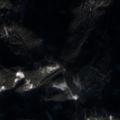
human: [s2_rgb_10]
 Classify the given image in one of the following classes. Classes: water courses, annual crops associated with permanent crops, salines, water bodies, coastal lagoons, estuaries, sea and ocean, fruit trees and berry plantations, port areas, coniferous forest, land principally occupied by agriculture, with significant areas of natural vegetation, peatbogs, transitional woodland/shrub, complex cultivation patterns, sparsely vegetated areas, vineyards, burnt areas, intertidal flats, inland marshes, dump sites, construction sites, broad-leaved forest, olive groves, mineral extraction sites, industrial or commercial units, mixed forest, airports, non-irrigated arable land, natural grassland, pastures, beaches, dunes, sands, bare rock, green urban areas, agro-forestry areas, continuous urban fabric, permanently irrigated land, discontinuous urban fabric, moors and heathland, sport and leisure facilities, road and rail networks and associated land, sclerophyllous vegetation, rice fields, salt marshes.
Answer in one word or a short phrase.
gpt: coniferous forest, mixed forest